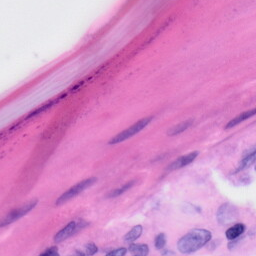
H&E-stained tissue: Skin